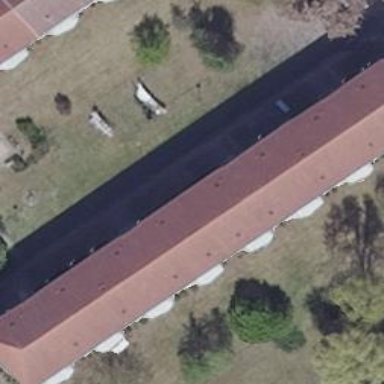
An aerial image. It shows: Building with hipped roof.